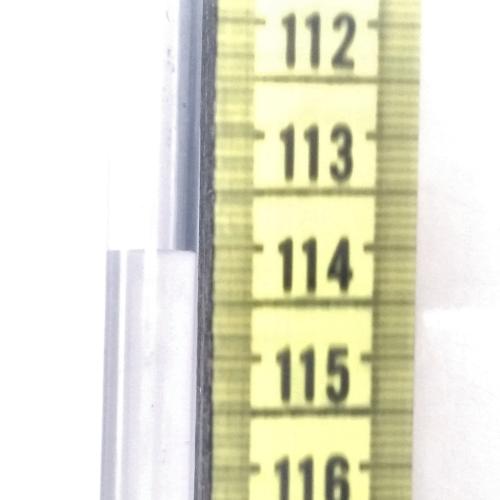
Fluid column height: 114.0 cm